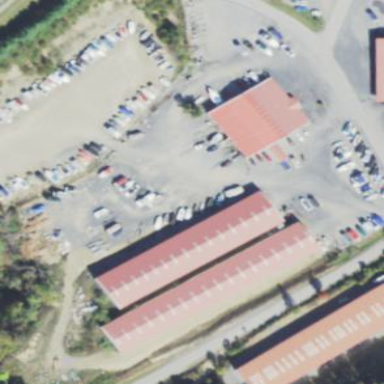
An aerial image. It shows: Shop specializing in boats.